Interaction volume radius: 10 \u00c5
Interaction volume height: 15 \u00c5
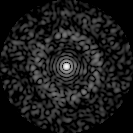
Disorder parameter: 0.8177